Aerial crown-view tile of a tropical tree (Barro Colorado Island, Panama), acquired 20250414:
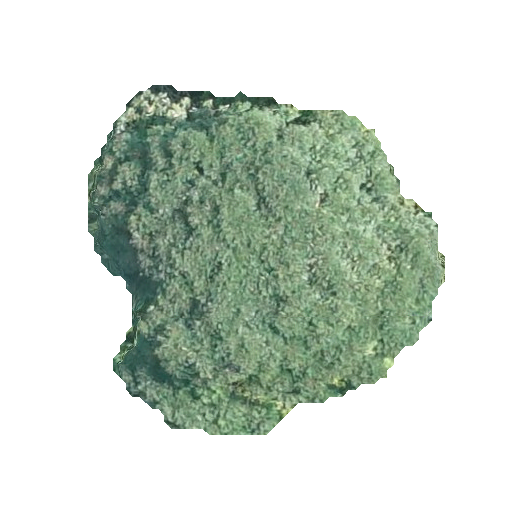
Species: Jacaranda copaia
GBIF accepted scientific name: Jacaranda copaia
Crown area: 135.667 m²